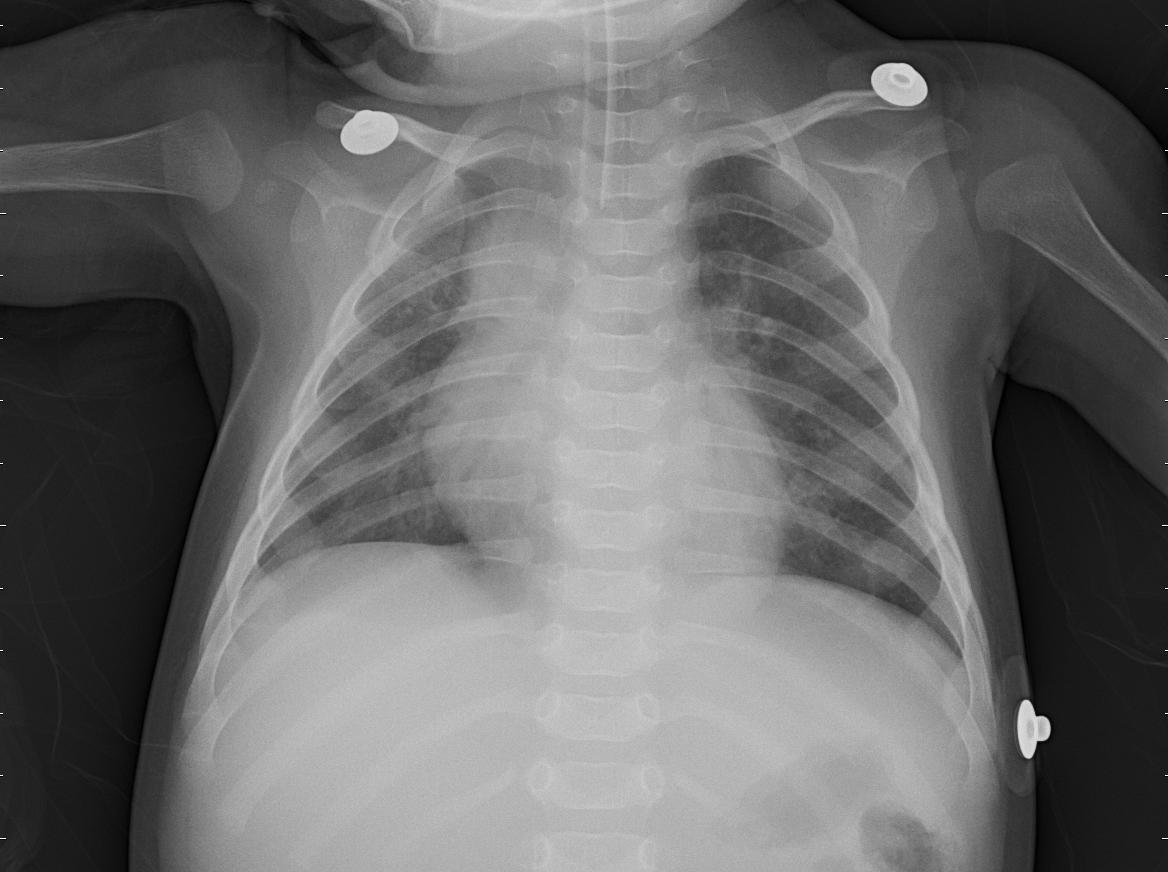
Diagnosis: PNEUMONIA